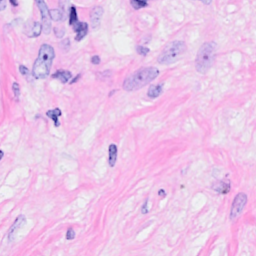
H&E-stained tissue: Breast